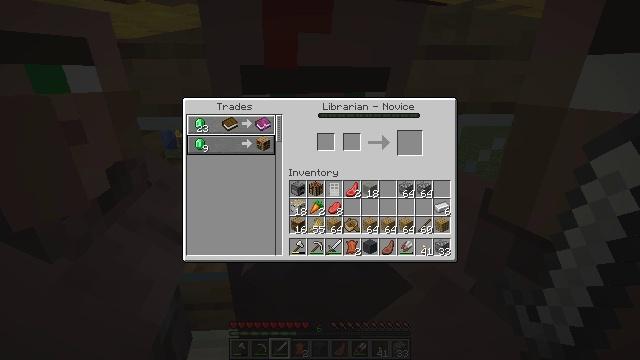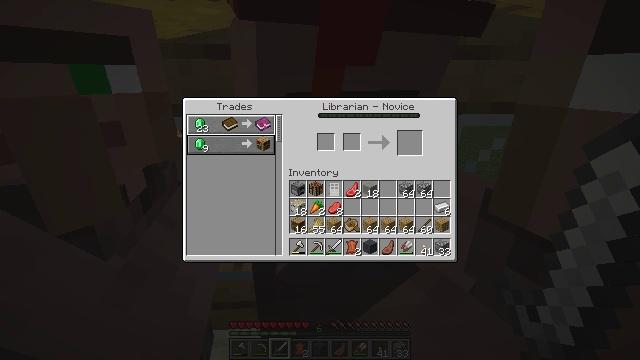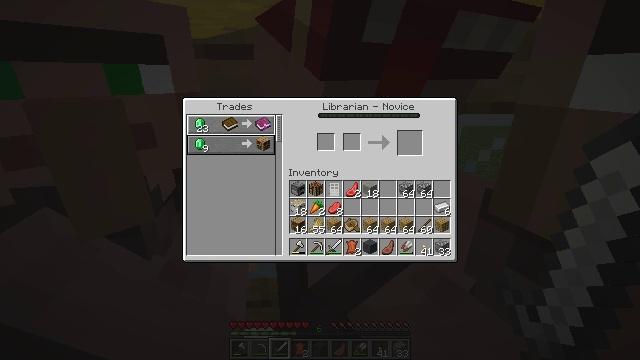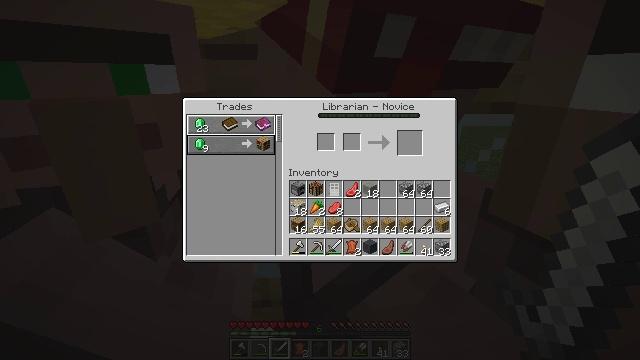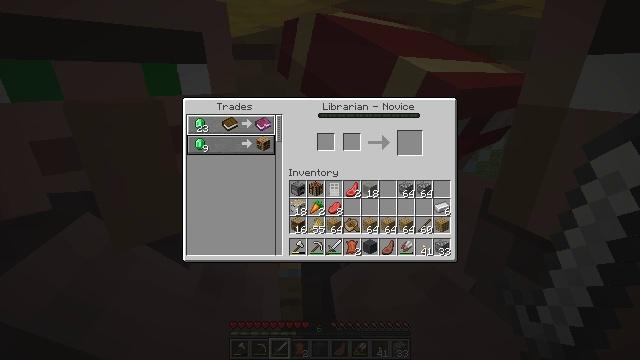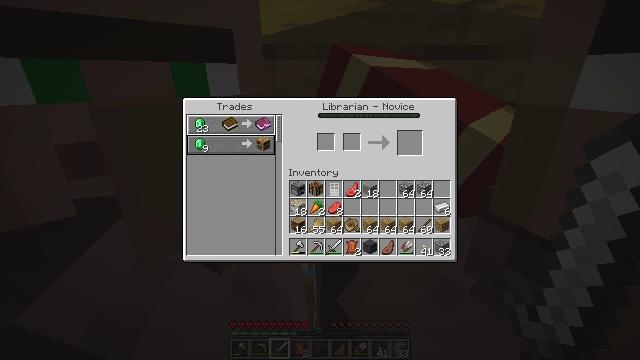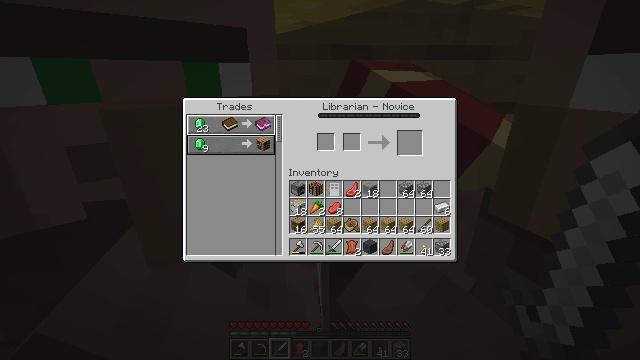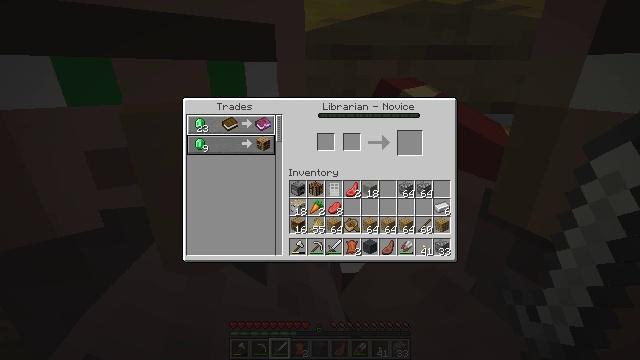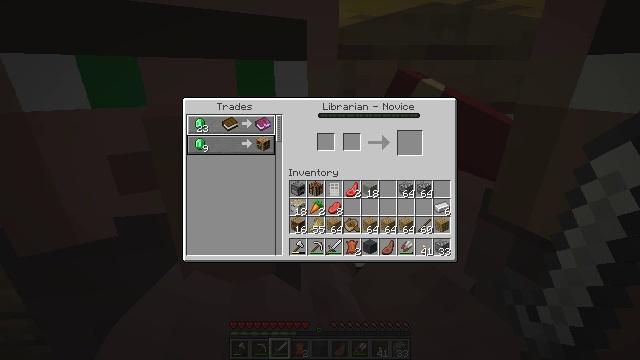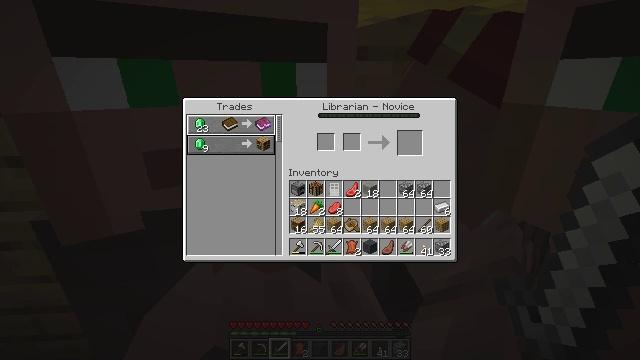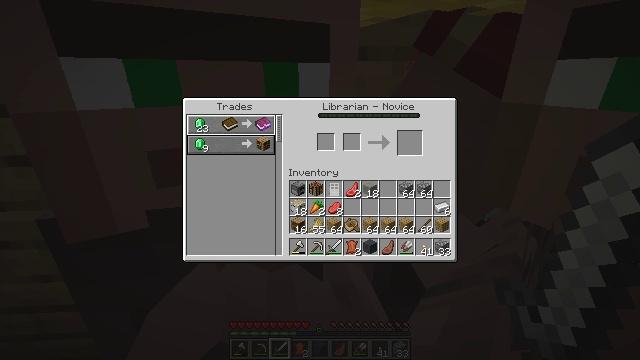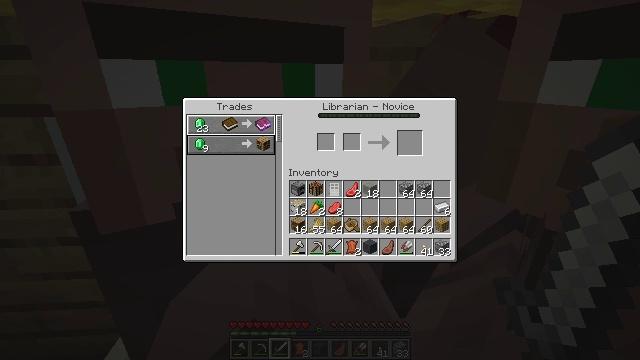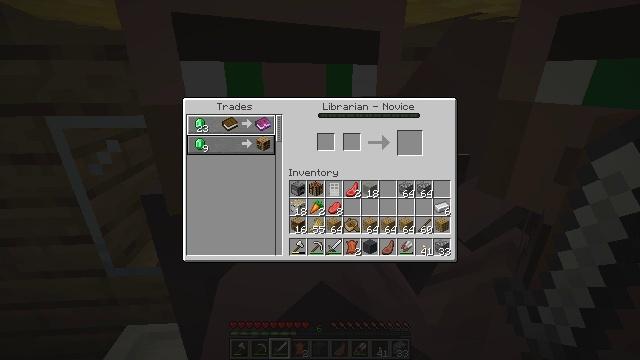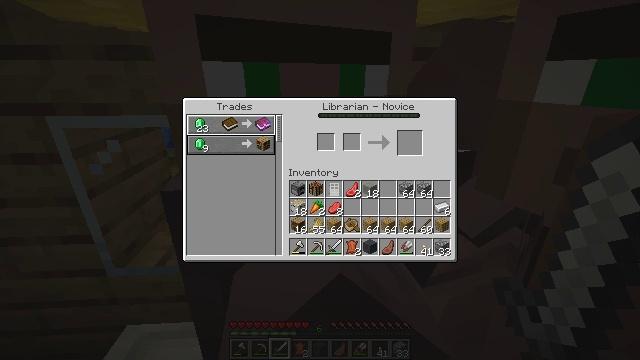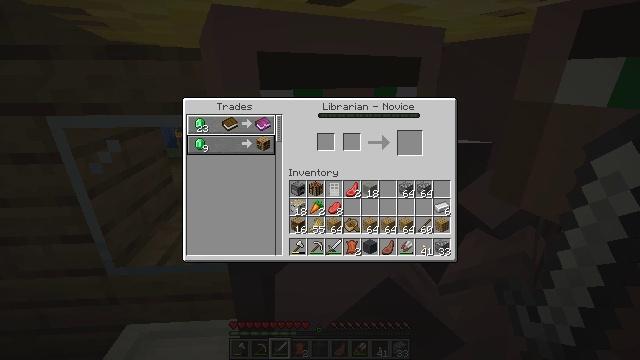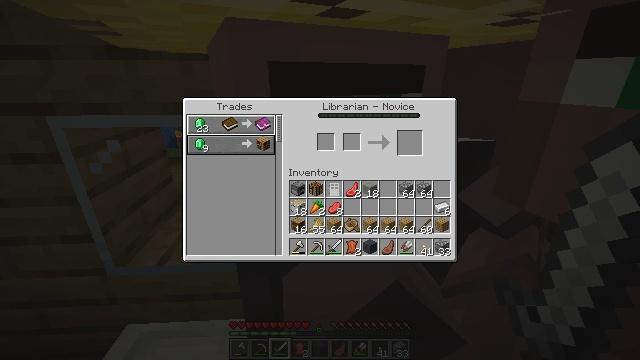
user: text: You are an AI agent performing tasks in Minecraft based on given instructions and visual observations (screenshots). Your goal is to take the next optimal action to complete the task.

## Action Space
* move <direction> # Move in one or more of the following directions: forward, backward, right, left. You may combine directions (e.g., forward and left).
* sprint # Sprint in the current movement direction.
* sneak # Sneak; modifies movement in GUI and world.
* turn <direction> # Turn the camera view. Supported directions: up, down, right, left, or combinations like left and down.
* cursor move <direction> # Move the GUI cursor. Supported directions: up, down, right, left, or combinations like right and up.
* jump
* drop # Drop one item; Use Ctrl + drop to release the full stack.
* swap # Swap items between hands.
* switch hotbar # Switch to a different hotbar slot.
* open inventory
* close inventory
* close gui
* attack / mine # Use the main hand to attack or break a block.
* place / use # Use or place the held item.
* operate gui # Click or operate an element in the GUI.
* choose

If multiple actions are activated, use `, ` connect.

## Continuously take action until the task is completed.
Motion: motion action
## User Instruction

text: Collect beetroots from the field.
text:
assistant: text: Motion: no_op
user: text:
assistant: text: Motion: no_op
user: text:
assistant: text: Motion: no_op
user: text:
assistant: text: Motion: no_op
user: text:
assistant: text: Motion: no_op
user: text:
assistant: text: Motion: no_op
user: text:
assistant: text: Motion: no_op
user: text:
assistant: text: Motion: no_op
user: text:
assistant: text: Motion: no_op
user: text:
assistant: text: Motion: no_op
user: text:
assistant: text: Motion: no_op
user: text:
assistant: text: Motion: no_op
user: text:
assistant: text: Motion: no_op
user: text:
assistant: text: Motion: no_op
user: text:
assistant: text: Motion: no_op
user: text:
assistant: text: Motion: no_op
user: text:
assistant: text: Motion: no_op
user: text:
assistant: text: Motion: no_op
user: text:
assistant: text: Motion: no_op
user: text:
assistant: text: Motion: move forward
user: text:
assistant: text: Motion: move forward
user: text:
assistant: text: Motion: move forward
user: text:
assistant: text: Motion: move forward
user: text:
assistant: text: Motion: no_op
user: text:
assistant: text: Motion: no_op
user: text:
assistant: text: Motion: no_op
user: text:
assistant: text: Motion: no_op
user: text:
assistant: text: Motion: cursor move right
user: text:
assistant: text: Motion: cursor move right
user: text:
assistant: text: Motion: cursor move right